Current action and preconditions to check: path_clear

Your task: For each precondition in the list above, predict whether it will hold at this action.

Consider the current scene as observed from the mobile robot's camera, and analyze the predicted future states of all dynamic agents (e.g., people, animals, vehicles, or any moving entities) within the NEXT SECOND.

IMPORTANT: Only answer "very likely" if you are absolutely certain—based on strong, clear evidence—that a dynamic agent will violate the precondition in the predicted future state. Do NOT answer "very likely" for unlikely, ambiguous, or low-probability risks.

Ask yourself for each precondition: Is there a high probability, with clear and convincing evidence, that the predicted future states of any dynamic agent will interfere with the predicted future state of the currently executing action within the NEXT SECOND, causing that precondition to fail?

Assess the risk level based on these predictions. Use "likely" or "very likely" if motions create a clear risk of interference.

Use "neutral" or "improbable" if agents are nearby but their predicted paths are clearly diverging or non-conflicting.

Failure Risk Categories: "very improbable", "improbable", "neutral", "likely", "very likely"

Answer Format: Output ONLY the probability_of_failure value from these categories: "very improbable", "improbable", "neutral", "likely", "very likely"

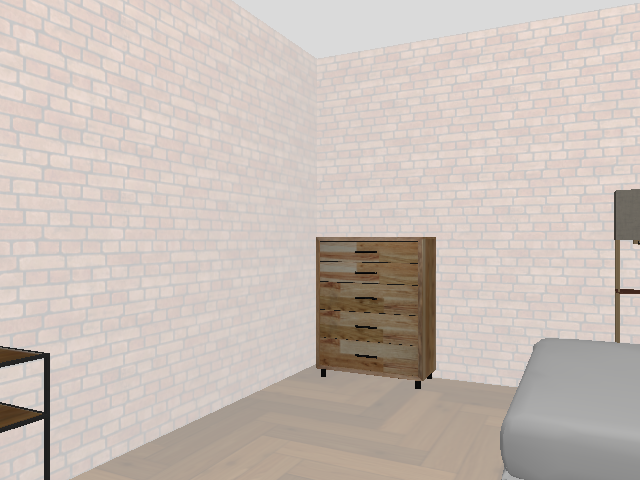

Answer: very improbable